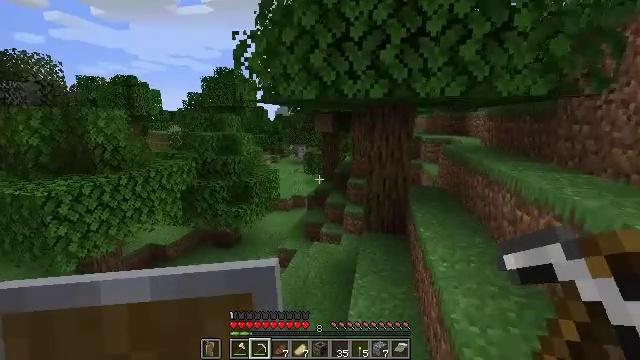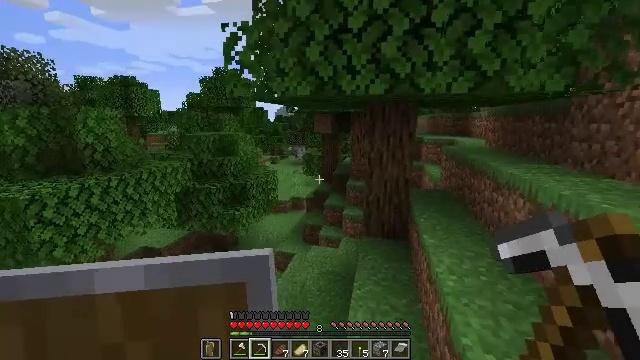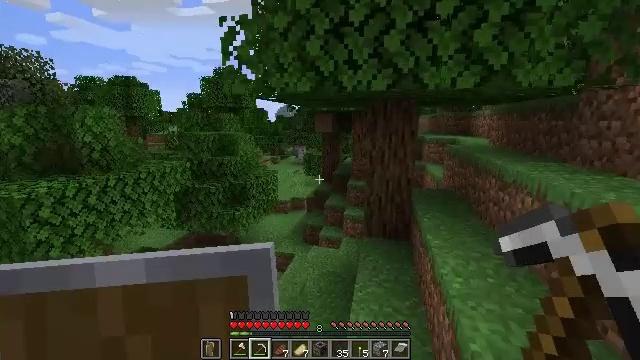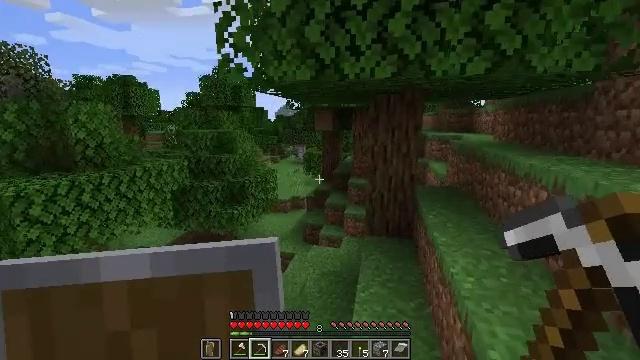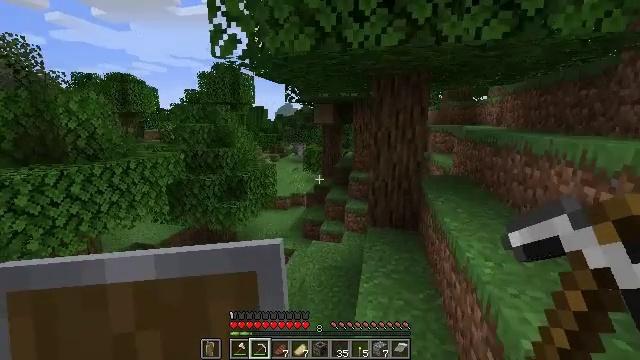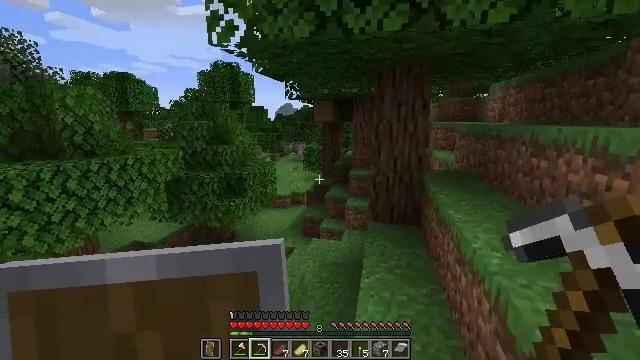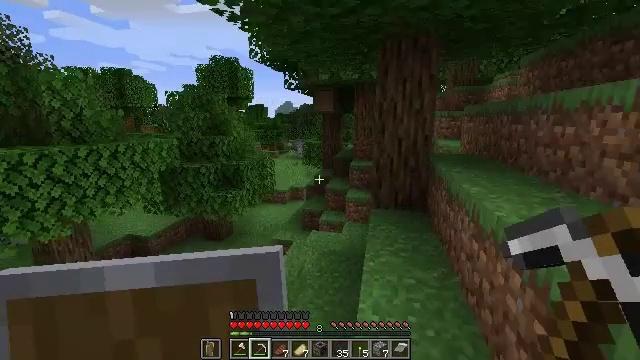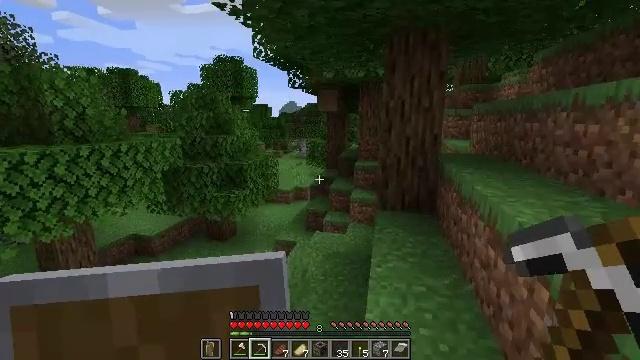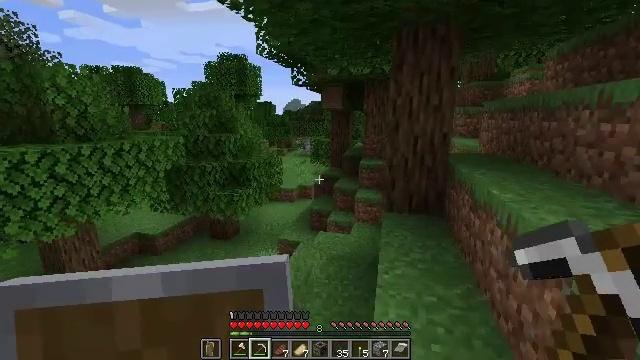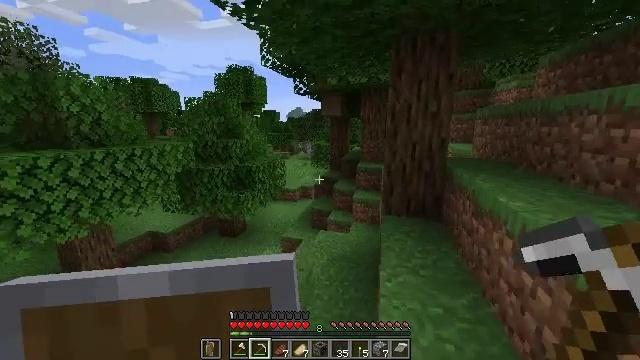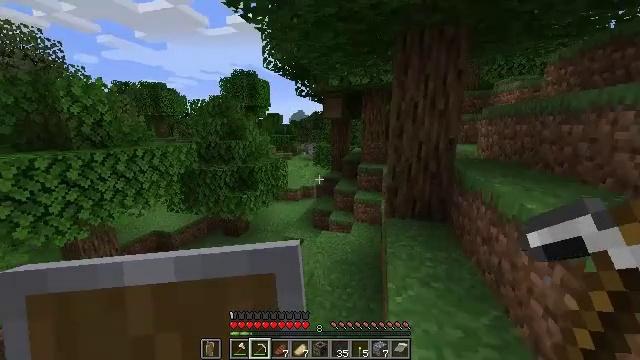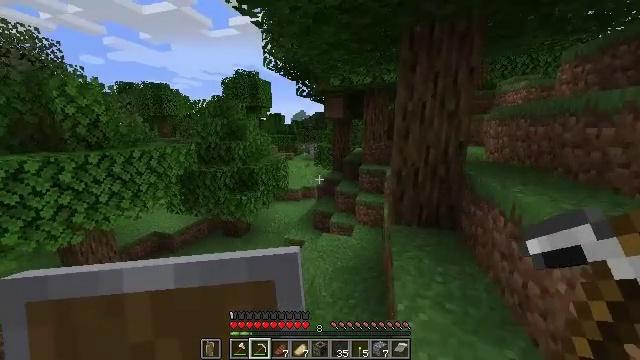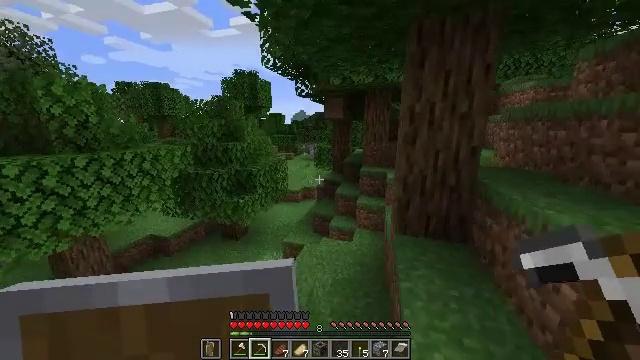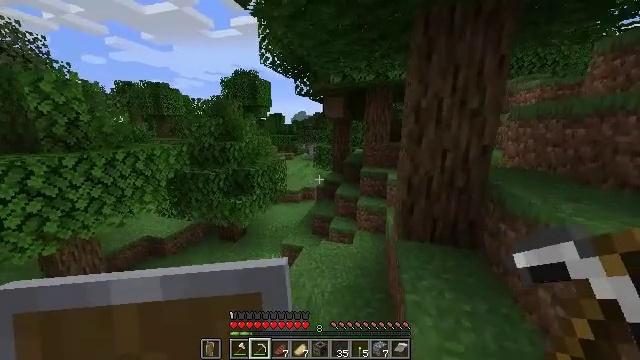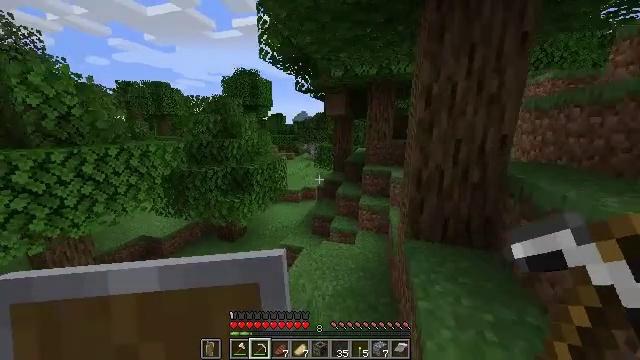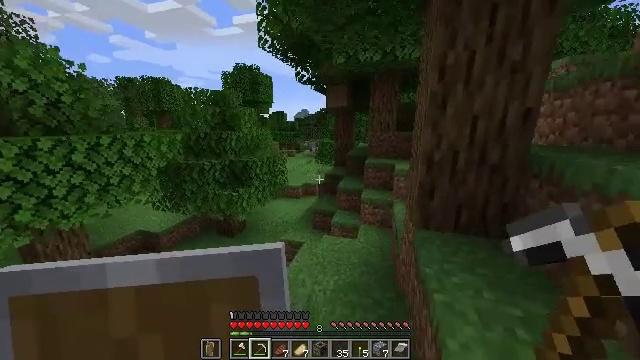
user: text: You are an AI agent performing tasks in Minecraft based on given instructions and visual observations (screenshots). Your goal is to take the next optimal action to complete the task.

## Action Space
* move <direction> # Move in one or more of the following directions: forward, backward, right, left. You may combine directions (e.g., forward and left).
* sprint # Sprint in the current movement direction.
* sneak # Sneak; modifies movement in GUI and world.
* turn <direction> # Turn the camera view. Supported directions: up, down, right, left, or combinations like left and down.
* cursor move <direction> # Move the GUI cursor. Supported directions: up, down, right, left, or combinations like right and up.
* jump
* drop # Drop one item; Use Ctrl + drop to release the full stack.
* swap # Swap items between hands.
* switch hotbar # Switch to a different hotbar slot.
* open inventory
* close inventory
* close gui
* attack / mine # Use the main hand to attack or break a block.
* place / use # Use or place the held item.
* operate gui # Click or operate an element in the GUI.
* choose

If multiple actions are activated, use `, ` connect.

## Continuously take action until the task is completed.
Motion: motion action
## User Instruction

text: Remove oak leaves from branches.
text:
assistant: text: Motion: move forward
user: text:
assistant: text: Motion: move forward
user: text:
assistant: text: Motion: move forward
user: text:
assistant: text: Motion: move forward
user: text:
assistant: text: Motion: move forward
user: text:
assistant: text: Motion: move forward
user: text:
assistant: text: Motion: move forward, sprint
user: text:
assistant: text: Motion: move forward, sprint
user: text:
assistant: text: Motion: move forward, sprint
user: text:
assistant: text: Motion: move forward, sprint
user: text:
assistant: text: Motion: move forward, sprint
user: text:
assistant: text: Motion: move forward
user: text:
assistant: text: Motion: move forward
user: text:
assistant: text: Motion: move forward
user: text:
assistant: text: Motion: move forward
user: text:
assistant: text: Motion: move forward, turn down
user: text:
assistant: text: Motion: move forward, turn right and down
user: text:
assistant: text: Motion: move forward
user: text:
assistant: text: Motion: move forward
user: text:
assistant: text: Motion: move forward
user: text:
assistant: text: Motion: move forward
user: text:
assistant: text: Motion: move forward, turn up
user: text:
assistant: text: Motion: move forward, turn left and up
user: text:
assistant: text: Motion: move forward, turn left and up
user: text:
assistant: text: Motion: move forward
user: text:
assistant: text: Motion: move forward
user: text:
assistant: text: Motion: move forward
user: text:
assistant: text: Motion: move forward
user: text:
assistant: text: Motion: move forward
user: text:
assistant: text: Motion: move forward